Question: I want to write a table view that lists expenses. At the top of the table view I'd like a navigation bar to show a little bar that visually demonstrates how much of the budget has been spent (see image). The lower portion of that navigation bar will be a custom 'UIView'.
How do I modify the 'UINavigationBar' to include this custom view? Is that even the right thing to do? Should I write the top portion of that image as a custom 'UIView' complete with buttons or will that be rejected because I'm reimplementing a standard view?

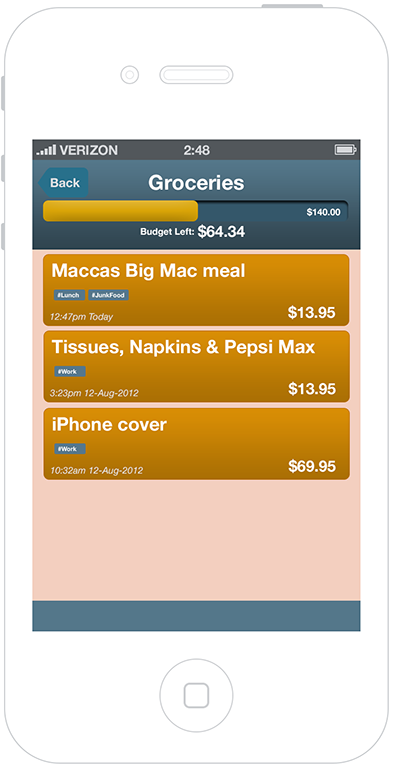
Answer: You won't be rejected if you build your own custom view.
You can set UINavigationItem's titleView property as seen in the docs here
<URL>
Personally, I would build this as a custom view and recreate your own back button functionality.